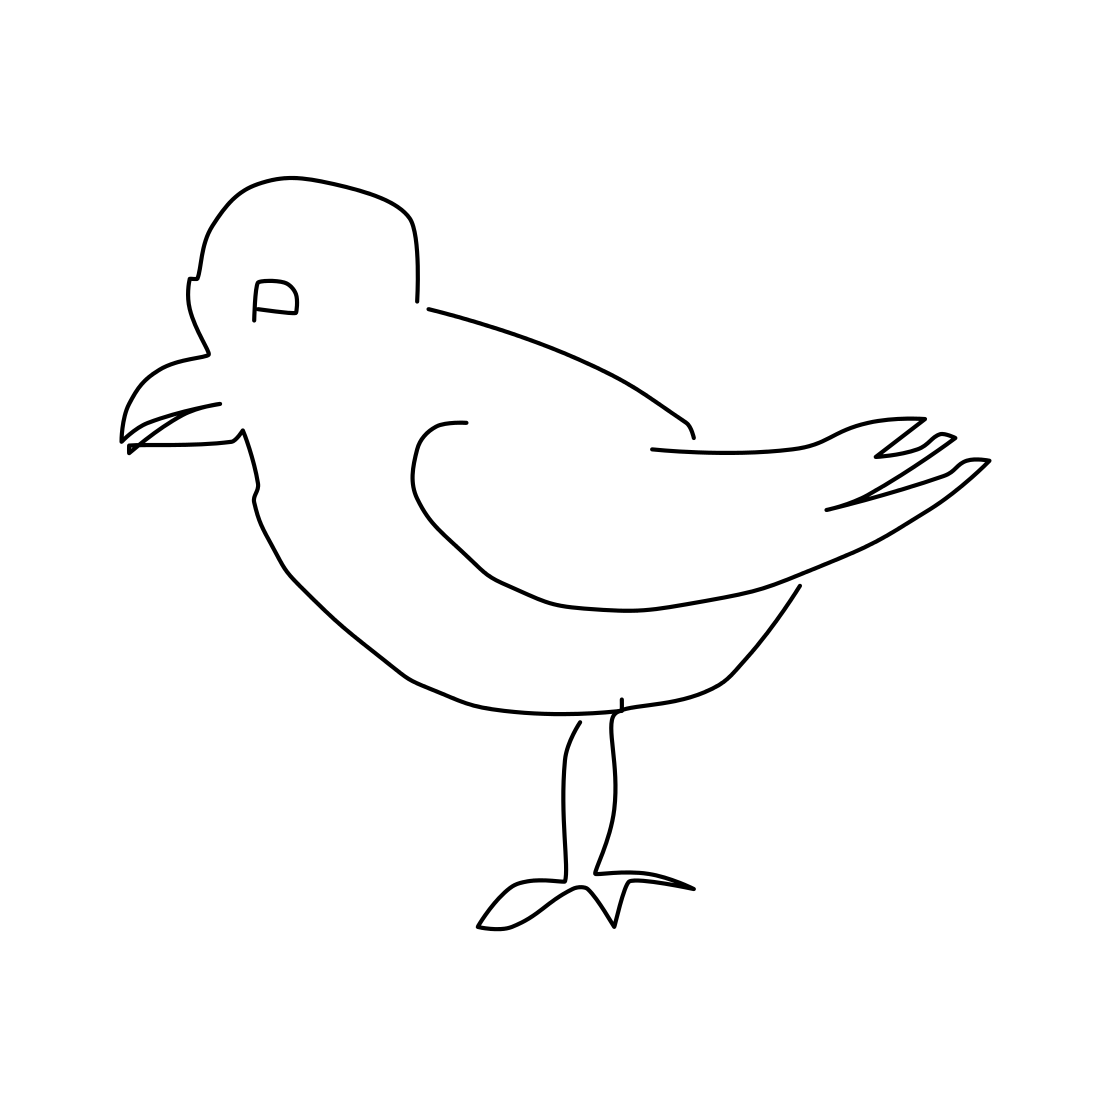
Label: standing bird